Question: This is what I see in my genymotion prompt(genymotion device manager)

What I usually do to start my GenyMotion virtual device is start. However start is disabled because the device is already on apparently. Is there another way I can get to this device?
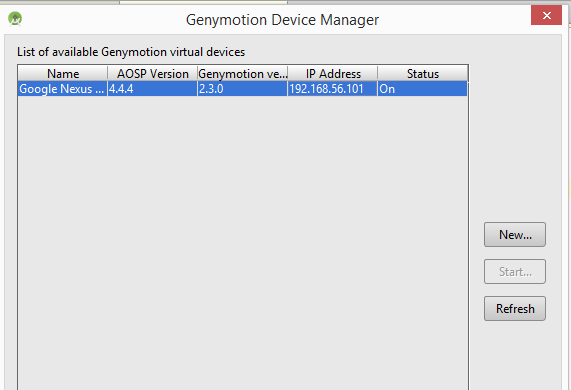
Answer: Sir. in Intllij IDEA or Andorid Studio you dont need to use that. just set Target Device in Edit Configuration setting to USB Device and after run project thats show Genymotion virtual devices.